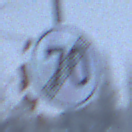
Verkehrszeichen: EndeGeschwindigkeit70
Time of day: Midday
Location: Outdoor (Nature)
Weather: Overcast
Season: Winter
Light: Natural